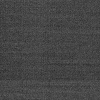
Atmospheric dust classification: dusty